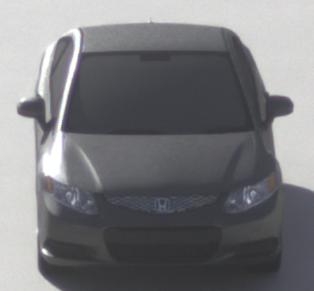
Make: Honda
Model: Civic Limousine 1.8
Detailed model: Civic (IX) Limousine
Model produced from: 2014/05
Model produced until: 2017/06
Doors: 4
Color: gray
Road condition: dry road
Daytime: morning or afternoon
Contrast: high contrast